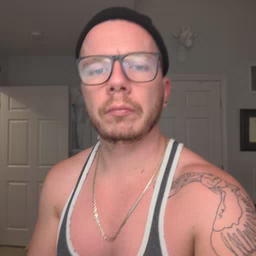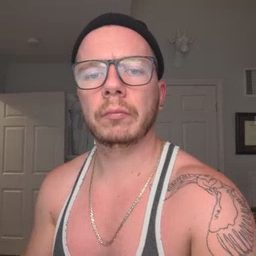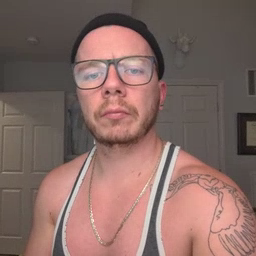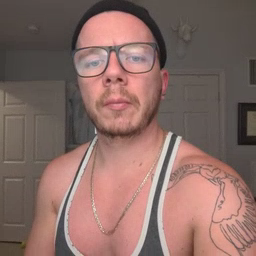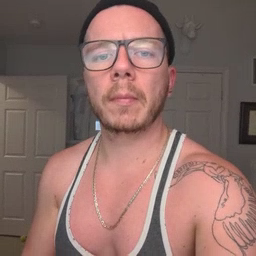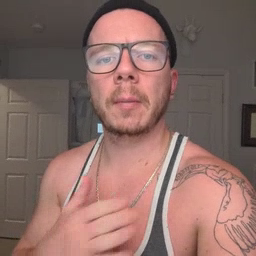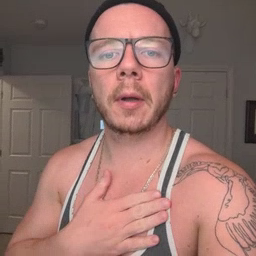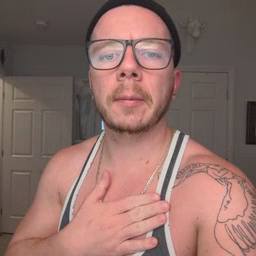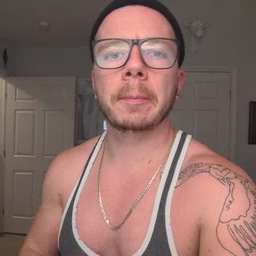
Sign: minemy